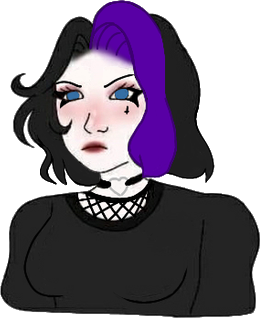
Label: 5_Doomer_Girl